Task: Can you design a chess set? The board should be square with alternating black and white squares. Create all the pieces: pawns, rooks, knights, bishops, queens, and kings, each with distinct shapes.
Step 5382:
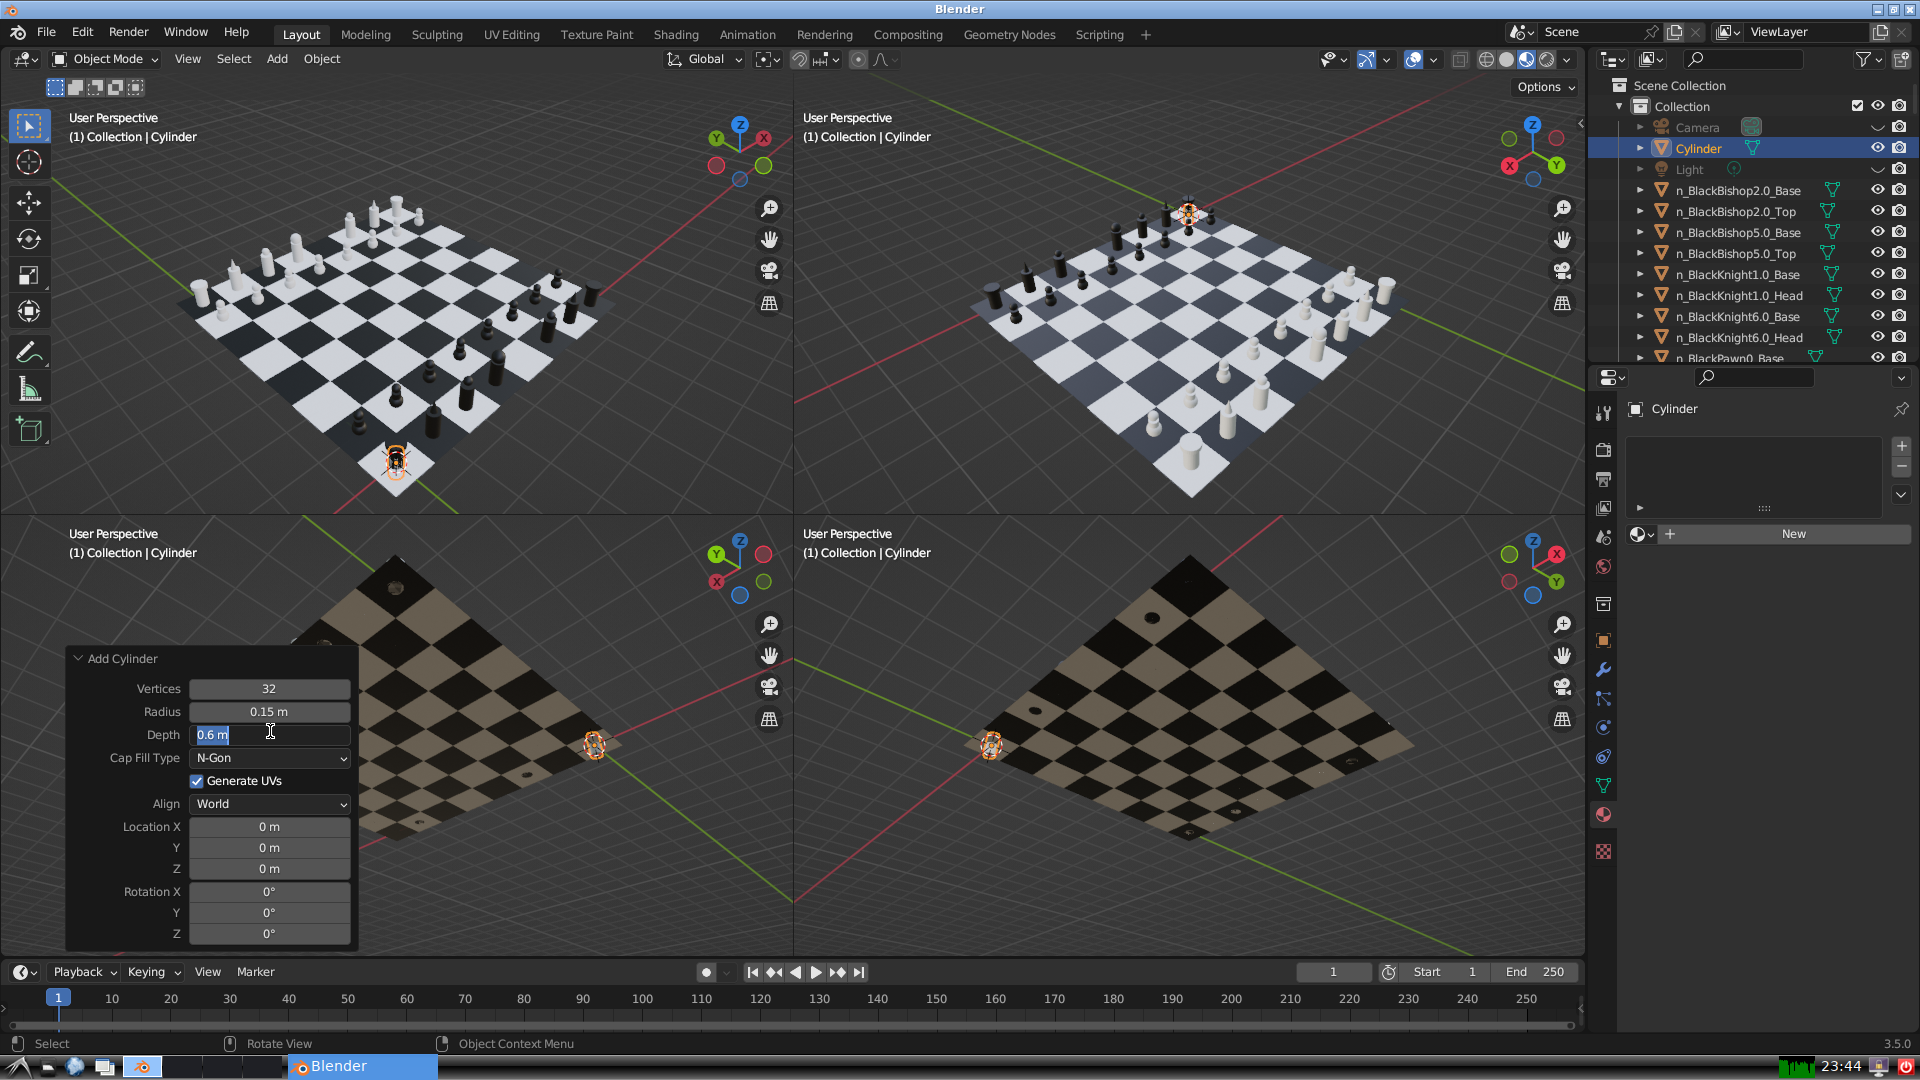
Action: input_text: 0.6